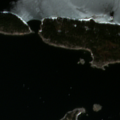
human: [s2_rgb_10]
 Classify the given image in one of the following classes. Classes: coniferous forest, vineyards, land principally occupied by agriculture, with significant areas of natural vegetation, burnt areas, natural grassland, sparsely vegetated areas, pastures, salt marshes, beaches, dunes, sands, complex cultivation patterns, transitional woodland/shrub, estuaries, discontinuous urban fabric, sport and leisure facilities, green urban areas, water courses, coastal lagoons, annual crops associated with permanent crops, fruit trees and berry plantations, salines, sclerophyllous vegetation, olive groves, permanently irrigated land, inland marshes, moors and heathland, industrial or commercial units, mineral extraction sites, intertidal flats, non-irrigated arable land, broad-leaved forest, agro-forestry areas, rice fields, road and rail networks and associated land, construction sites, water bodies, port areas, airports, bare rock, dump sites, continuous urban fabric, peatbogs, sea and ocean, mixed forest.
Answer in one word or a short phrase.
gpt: coniferous forest, sea and ocean